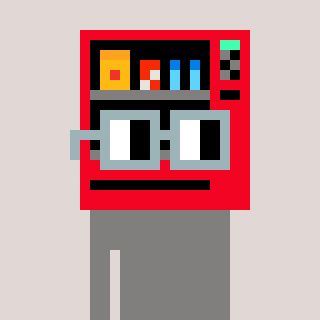
a pixel art character with square dark gray glasses, a vending machine-shaped head and a bluegrey-colored body on a warm background